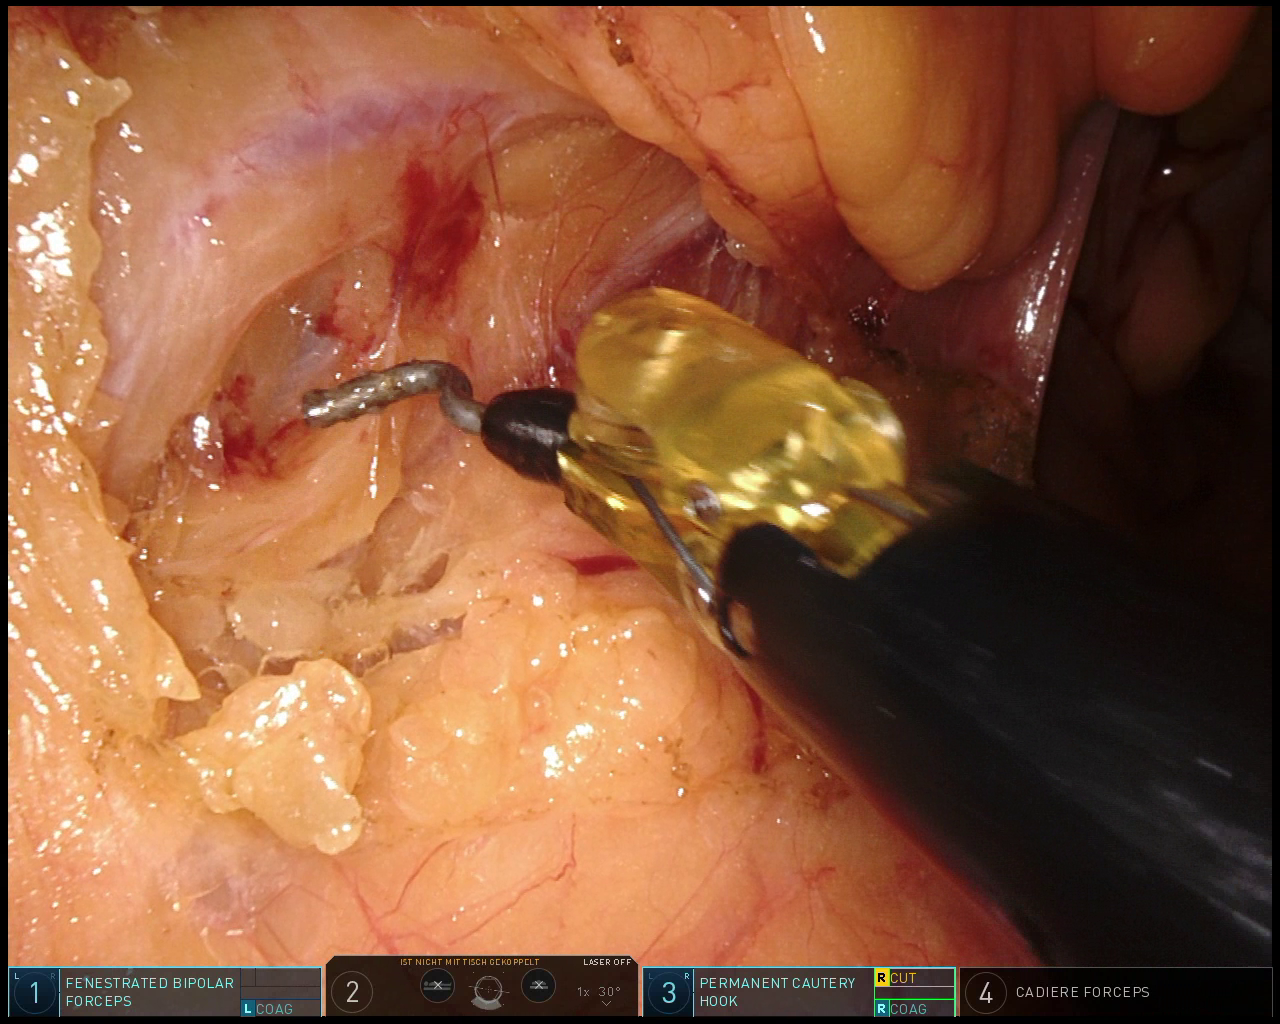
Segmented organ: inferior_mesenteric_artery
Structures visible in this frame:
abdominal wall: no
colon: yes
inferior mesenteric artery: yes
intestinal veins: no
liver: no
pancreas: no
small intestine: no
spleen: no
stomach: no
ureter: no
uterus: no
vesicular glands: no